Question: Let's say I have a two wheeled object, where each wheel has an independent velocity (lWheelV and rWheelV for the left and right hand wheels respectively). The velocities of each of the wheels are limited to the range [-1, 1] (ie. between -1 and 1).
- - - -
This may be easier to visualise in the following image:

What mathematics do I need to describe such an object, .
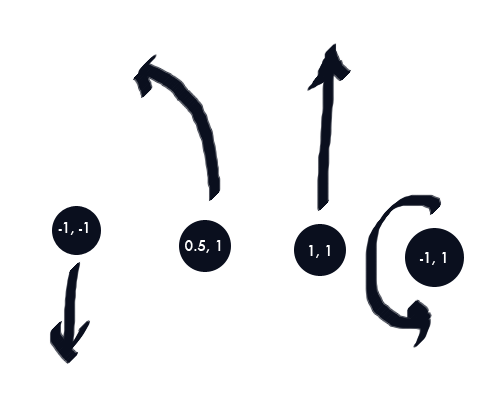
Answer: It depends on really a whole bunch of things like vehicle width, fps, etc...
However, some tips:
- To calculate the rotation for the vehicle in one frame, you can use the arctan function.'''
float leftWheel = 1.0f;
float rightWheel = 0.5f;
float vehicleWidth = 1.0f;
float diff = rightWheel - leftWheel;
float rotation = (float) Math.atan2(diff, vehicleWidth);
'''
- To determine the speed the vehicle is going to move along its axis, use this:'''
float speedAlongAxis = leftWheel + rightWheel;
speedAlongAxis *= 0.5f;
'''
- To rotate the axis of the vehicle by the angle computed in the first tip:'''
float axisX = ...;
float axisY = ...;
/* Make sure that the length of the vector (axisX, axisY) is 1 (which is
* called 'normalised')
*/
float x = axisX;
float y = axisY;
axisX = (float) (x * Math.cos(rotation) - y * Math.sin(rotation));
axisY = (float) (x * Math.sin(rotation) + y * Math.cos(rotation));
'''
- To move the vehicle over the axis:'''
float vehicleX = ...;
float vehicleY = ...;
vehicleX += axisX * speedAlongAxis;
vehicleY += axisY * speedAlongAxis;
'''
- A 'normalise()' method looks like this:'''
public float normalise()
{
float len = (float) Math.sqrt(x * x + y * y);
x /= len;
y /= len;
return len;
}
'''